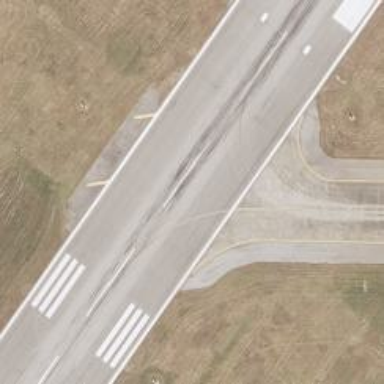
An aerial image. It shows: Asphalt taxiway in the airport.